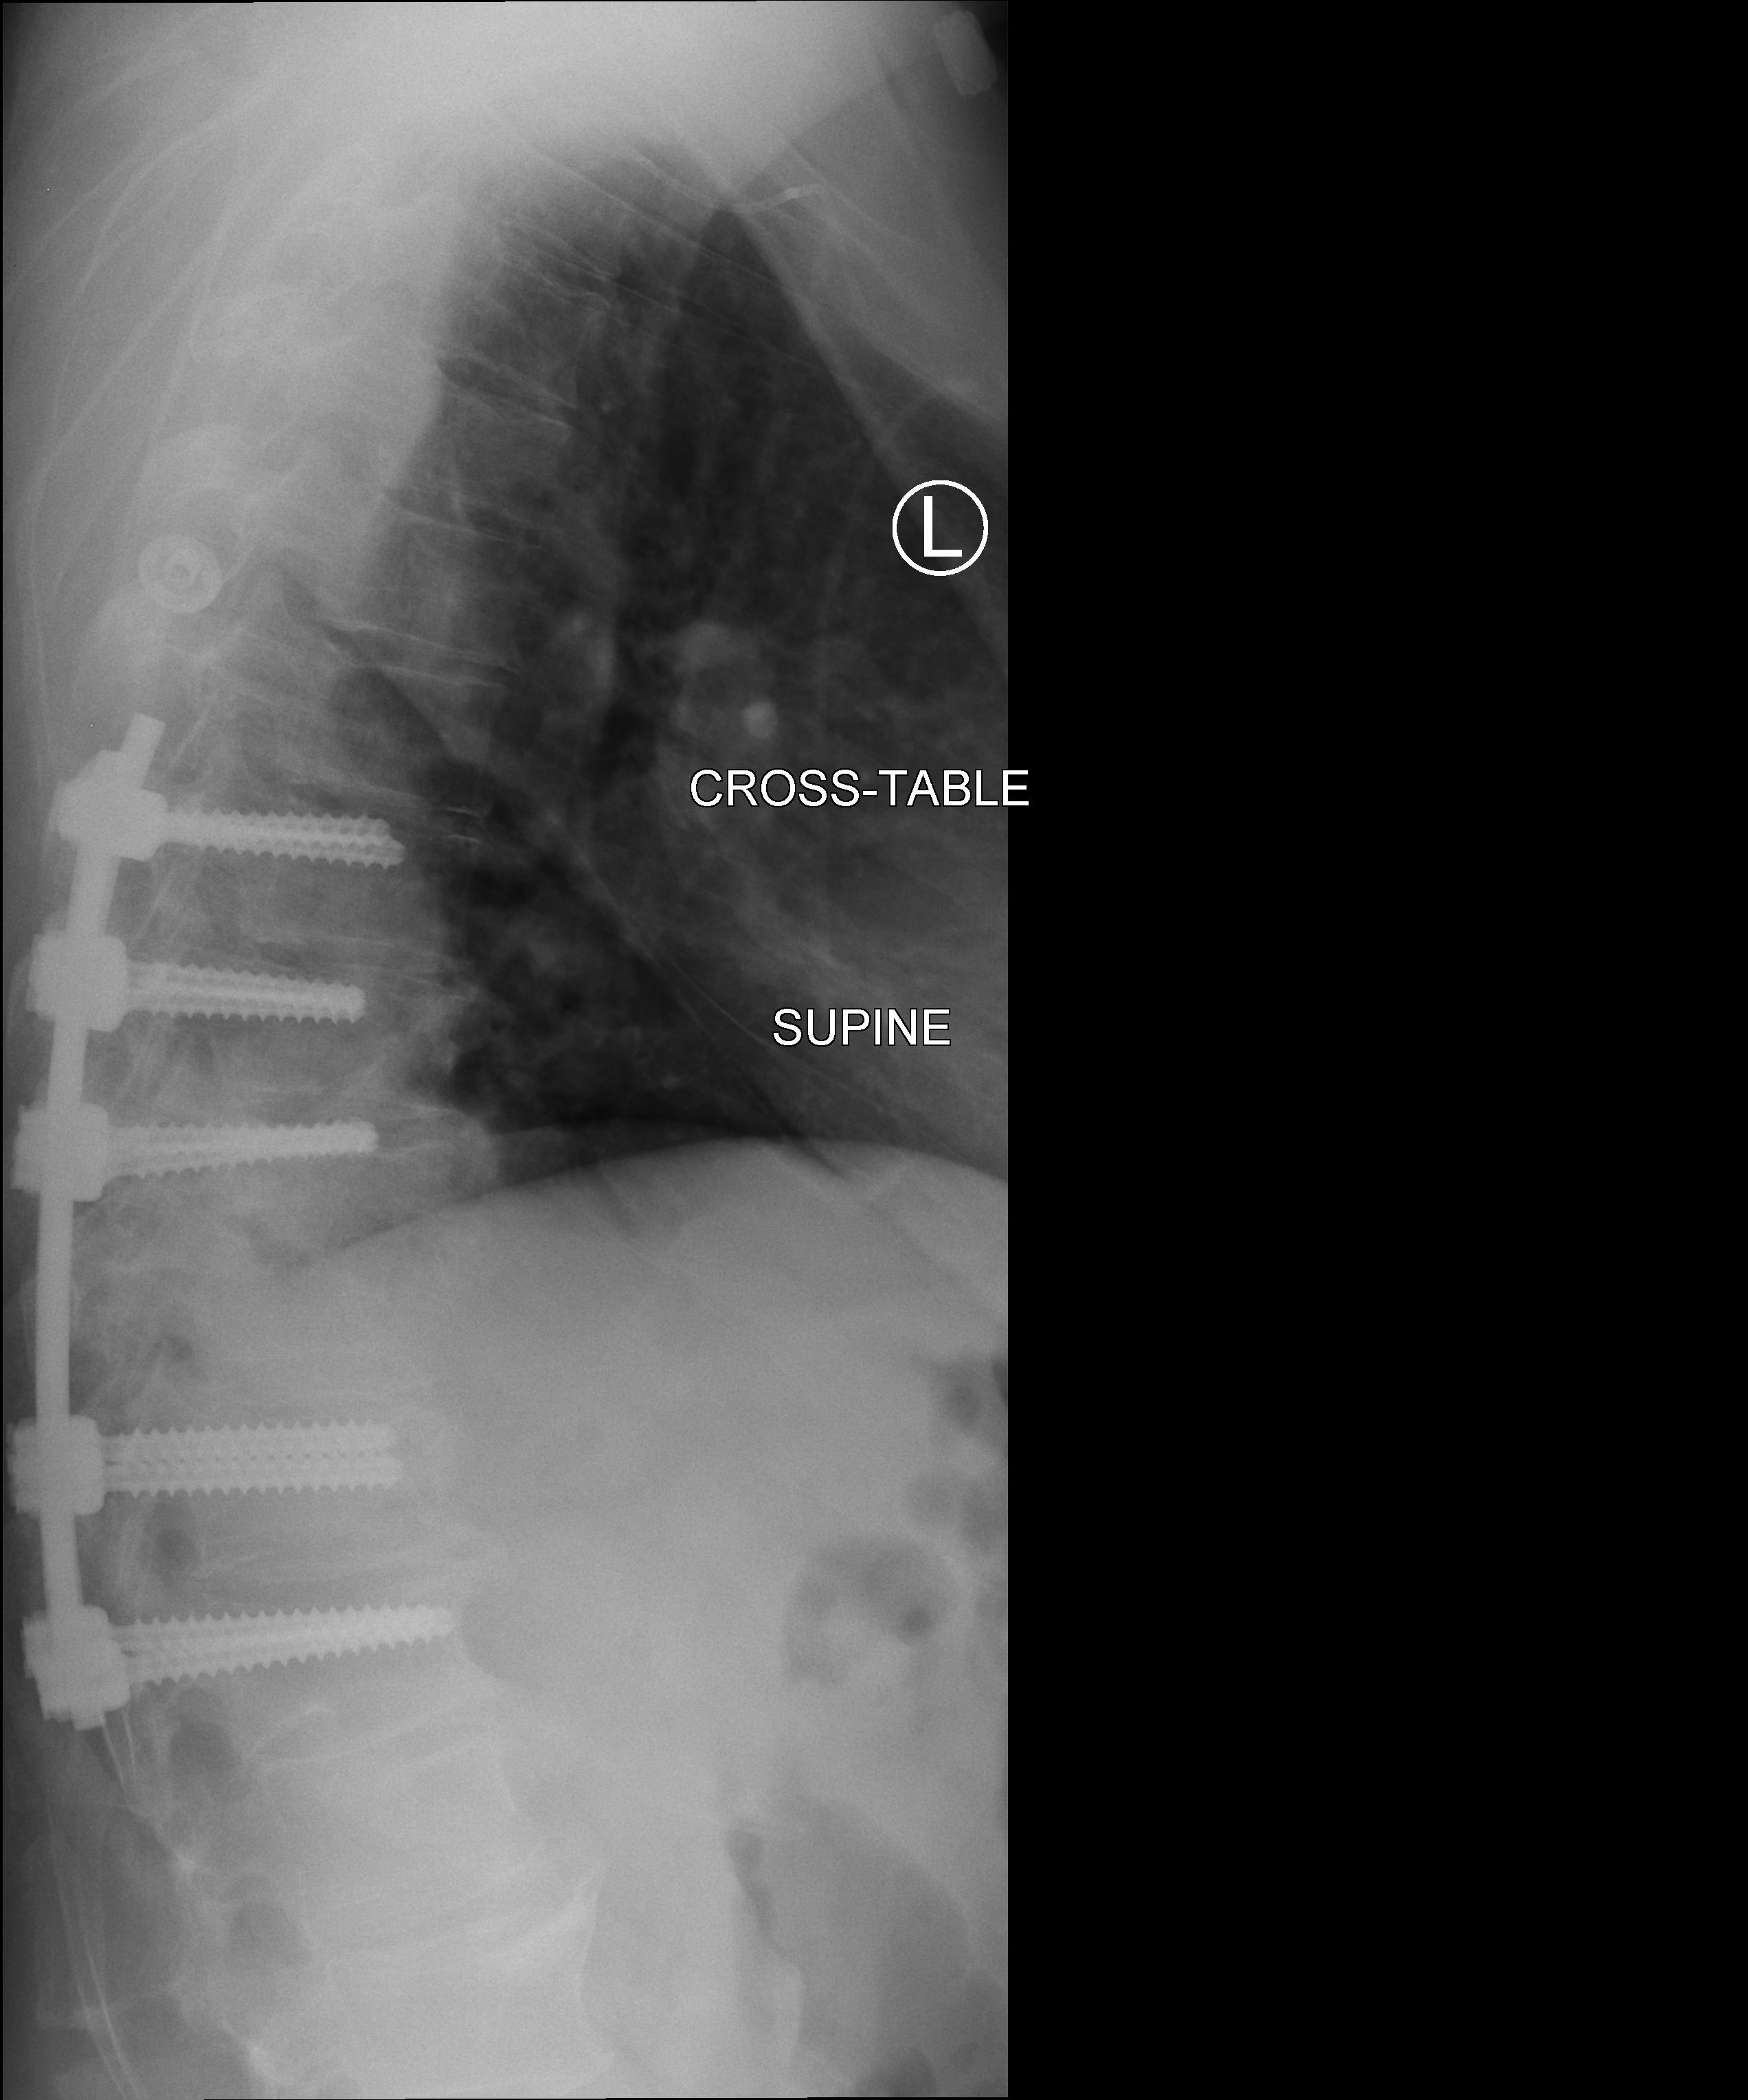
View: LATERAL
Implant manufacturer: Depuy expedium (Synthes)